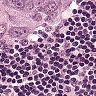
Metastatic tissue present: yes